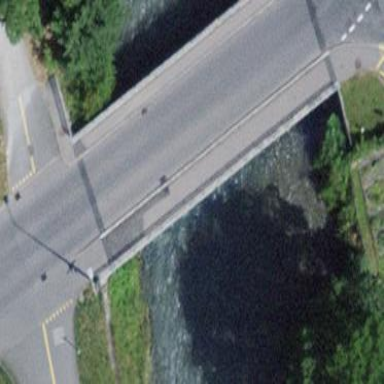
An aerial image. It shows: Man-made bridge.